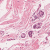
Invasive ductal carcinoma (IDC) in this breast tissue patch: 0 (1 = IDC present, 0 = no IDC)